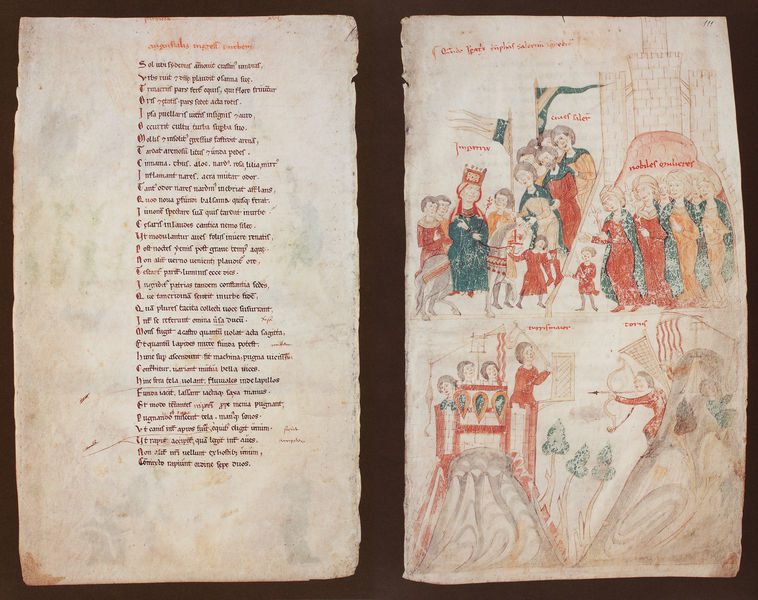
Titel: Liber ad honorem Augusti sive de rebus Siculis/ Buch zu Ehren des Kaisers Augustus oder über die Angelegenheiten Siziliens
Künstler: Pietro da Eboli
Institution: Bern, Burgbibliothek
Schlagwörter: berg, blau, mann, bäume, frauen, grün, menschen, frau, männer, zeichnung, rot, fest, malerei, alt, bild, kind, blatt, krone, rechts, pferd, engel, farbig, schrift, papier, bogen, zwei, fahne, flagge, berge, krieg, schlacht, könig, inschrift, lesen, deutsch, buch, burg, links, seite, illustration, text, treffen, buchseite, seiten, antik, mittelalter, plan, königin, heilige, zeilen, maria, schütze, buchseiten, christen, pfeil, hofstaat, altdeutsch, handschrift, schießen, ehrung, bogenschütze, christ, maris, buchmalerei, pfeil bogen, eingescannt, hostoriendarstellung